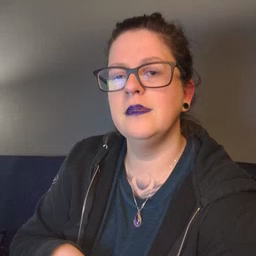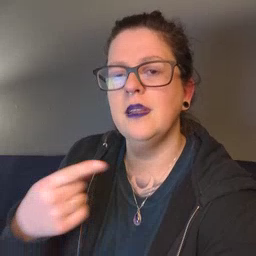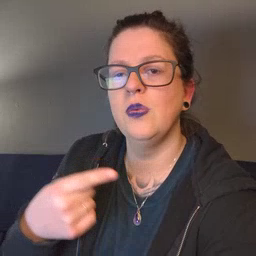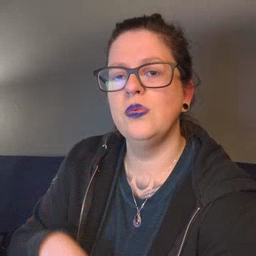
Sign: owie